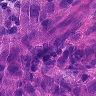
Metastatic tissue present: yes